Question: I am trying to build the 'PostgreSqlGeneration' code from <URL> on Mono. Unfortunately I get an error I do not understand.
In the <URL> class the following method gives the build error "delegate System.Action does not take '1' arguments":
'''
private void GenerateStatements(IEnumerable<MigrationOperation> migrationOperations)
{
Check.NotNull(migrationOperations, "migrationOperations");
DetectHistoryRebuild(migrationOperations).Each<dynamic>(o => Generate(o)); // <=here!
}
'''
/edit The signature of the extension method is as follows:

/edit 2. Here is the declaration for 'Generate' method:
'''
private void Generate(HistoryOperation migration)
{
//migration
Check.NotNull(migration, "historyOperation");
using (var writer = Writer())
{
migration.CommandTrees.Each(
commandTree =>
{
switch (commandTree.CommandTreeKind)
{
case DbCommandTreeKind.Insert:
writer.Write(GetInsertHistorySql((DbInsertCommandTree)commandTree));
break;
}
});
Statement(writer);
}
}
'''
I do not know why that happens since the 'Each' only has a 'dynamic' type and no integer one. But I am not that experienced with such lambda expressions. To learn more and to get the migrations to work I hope someone can explain why the error happens and how it can be fixed.
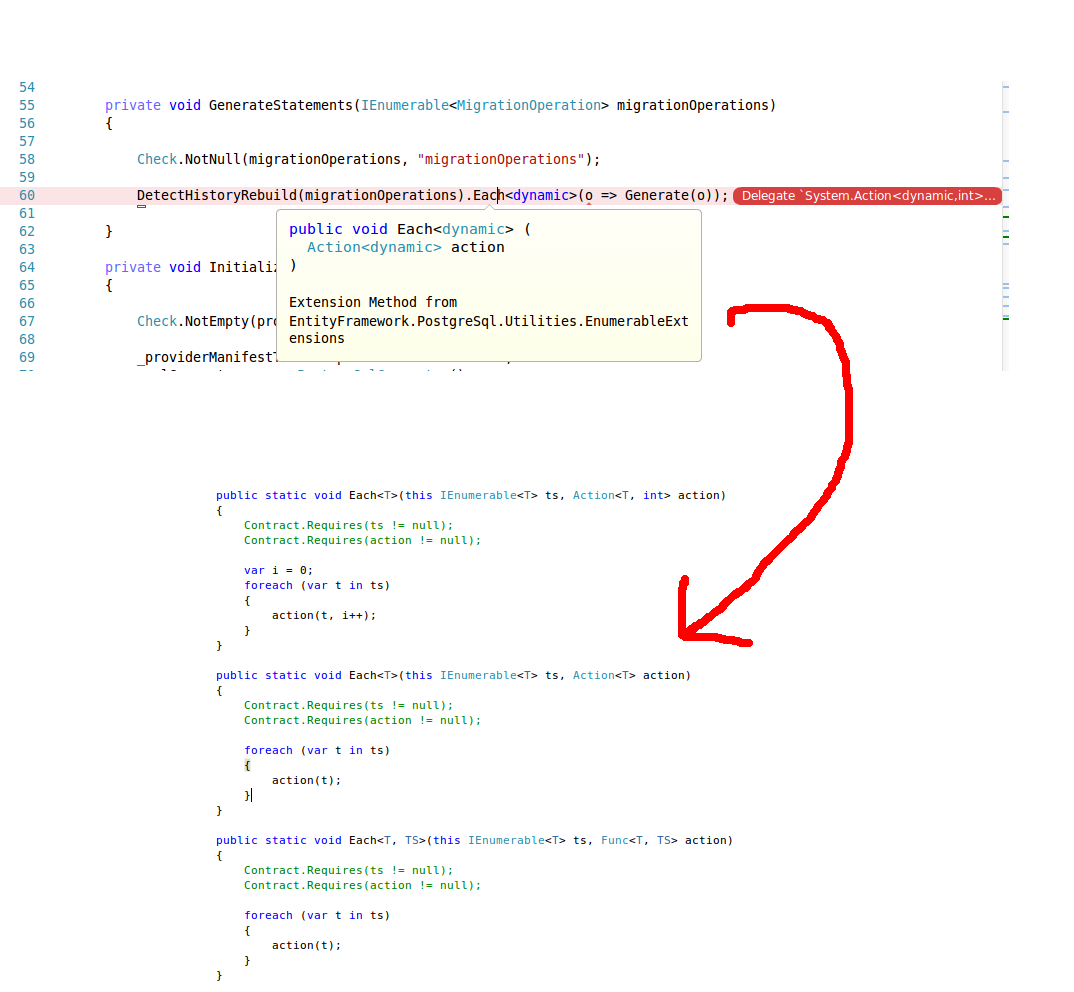
Answer: Clearly the compiler is picking the wrong overload for 'Each'. There are two in the library, one that takes an 'Action<T>' and another that takes an 'Action<T, int>'.
If you weren't using 'dynamic' it would work fine (if I had to guess); but 'dynamic' causes all sorts of weird issues; you are using Mono.
Since the compiler insists you use the other overload, the solution is simple enough. Just use it!
'''
DetectHistoryRebuild(migrationOperations).Each<dynamic>((o, i) => Generate(o));
'''
You took an extra parameter and didn't use it. Its not the end of the world.
You could also just explicitly instantiate the 'Action' so the compiler doesn't have to choose:
'''
DetectHistoryRebuild(migrationOperations).Each<dynamic>(new Action(o => Generate(o)));
'''